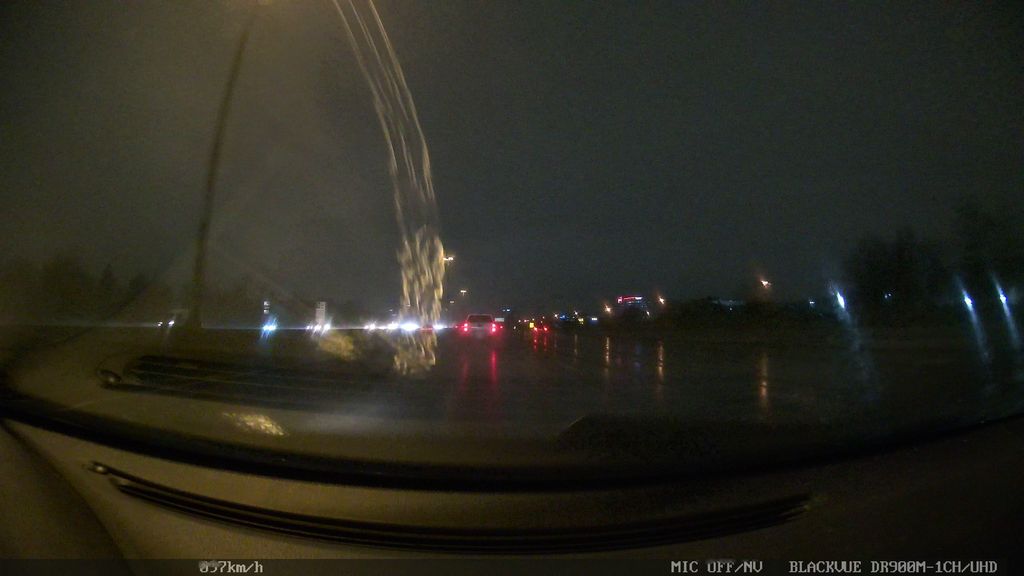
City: toronto